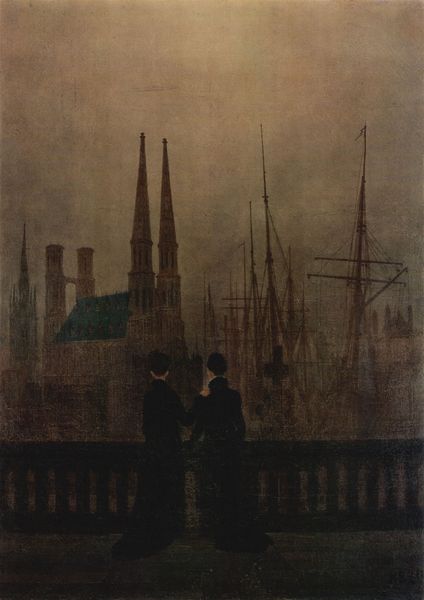
Titel: Nacht im Hafen
Künstler: Caspar David Friedrich
Standort: Sankt Petersburg
Institution: Eremitage
Schlagwörter: dunkel, gemälde, hand, himmel, mann, meer, schatten, wasser, weiß, wolken, fluss, frauen, grün, kirchturm, landschaft, menschen, ocker, stadt, ufer, abend, braun, damen, fenster, frankreich, frau, frisur, frisuren, grau, hell, hintergrund, kleid, kleider, licht, männer, nacht, paris, rücken, schwarz, strasse, ölbild, ausblick, blick, dach, dame, gebäude, haus, beige, haube, symbolismus, architektur, kragen, stehen, tod, trauer, schauen, öl, dämmerung, ferne, häuser, brücke, brüstung, kirche, rauch, sonne, boden, dunkelheit, stehend, paar, england, gotik, schulter, schön, kamin, rund, schornstein, turm, aussicht, balkon, schleppe, dutt, rückenansicht, schiff, schiffe, segel, segelschiffe, umrisse, düster, zwei, beobachten, zuschauer, mast, segelschiff, schleppen, sonnenlicht, dächer, mauer, dunst, nebel, monochrom, figuren, hafen, masten, friedrich, romantik, spitz, witwe, witwen, impressionistisch, geländer, abendstimmung, segelboote, betrachter, kirchtürme, panorama, bruan, kreuz, türme, balustrade, dom, munch, rückenfigur, wimpel, kathedrale, betrachten, rückenfiguren, verschwommen, nähe, doppelturm, ballustrade, maste, london, gothik, david, gothisch, berührung, sakralbau, sionnenstrahlen, doppeltürme, hafenstadt, segelmasten, westtürme, baluster, tower, köln, dreimaster, caspar, kirchendach, zusammen, geälde, schife, oaar, balostrade, betrachte, gemeinsamkeit, schiffsmasten, barcelona, beobachterin, englad, schiffmast, beobachterinnen, kirchtumr, sakrlbau, segelschife, abe, woschön